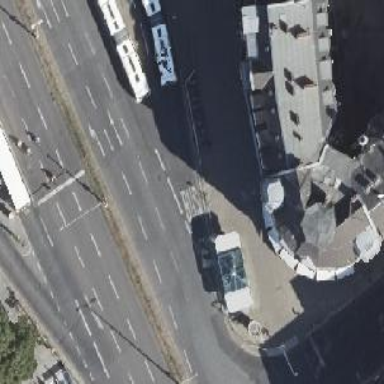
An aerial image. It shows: Subway entrance for railway system.